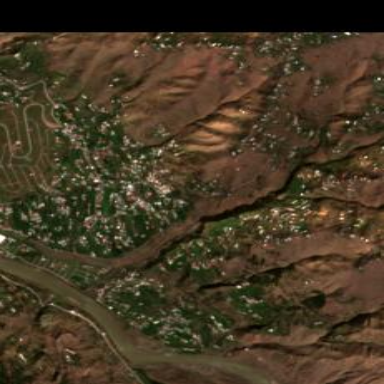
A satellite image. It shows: Residential area in rural and mountainous region.